Chest X-ray. View position: PA
Patient age: 52
Patient sex: F
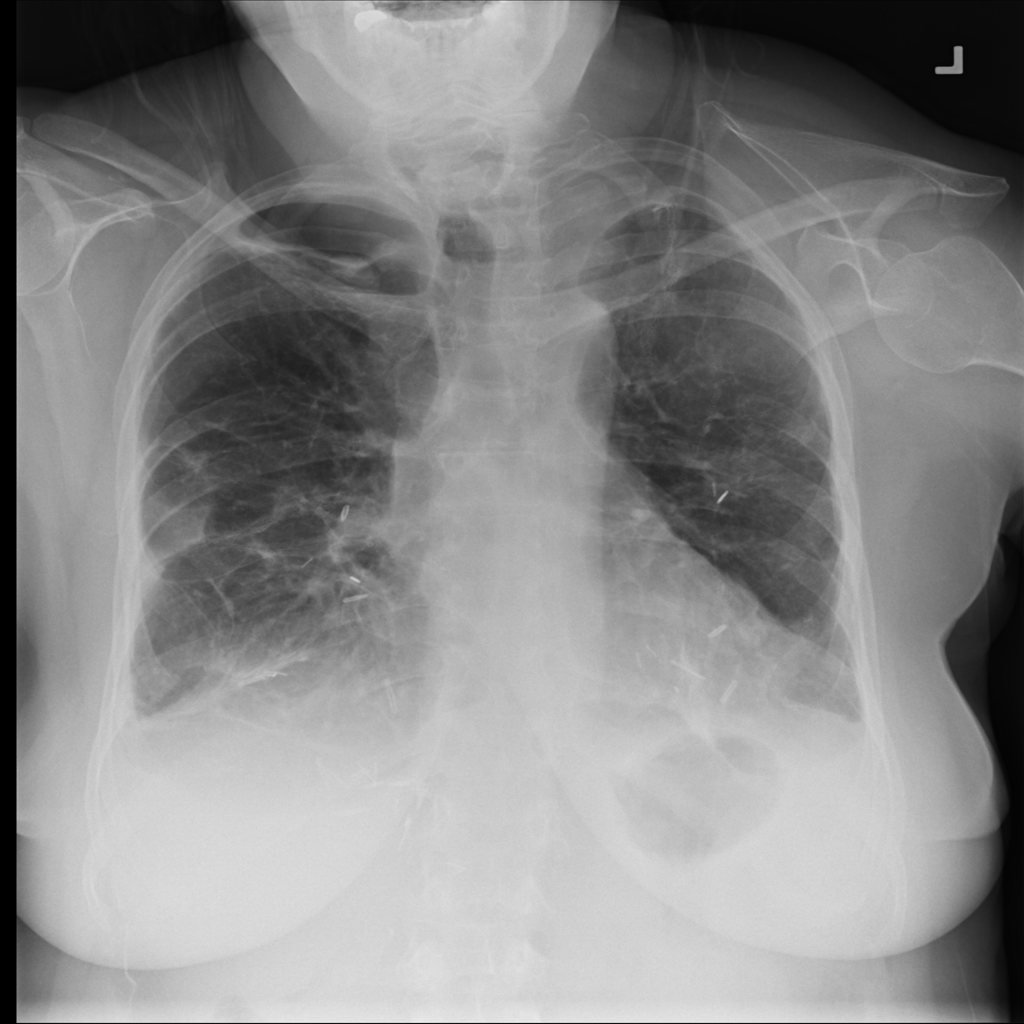
Finding: Pneumothorax